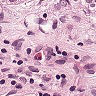
Metastatic tissue present: yes